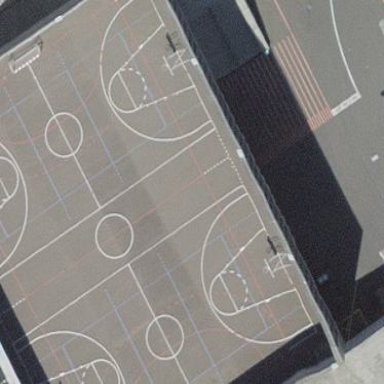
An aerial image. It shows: Basketball court located in leisure land pitch.